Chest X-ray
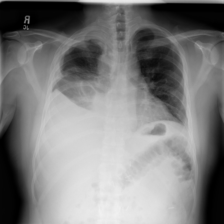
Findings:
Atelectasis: negative
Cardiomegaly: negative
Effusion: negative
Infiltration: negative
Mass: negative
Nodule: negative
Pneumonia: negative
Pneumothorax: negative
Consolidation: negative
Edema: negative
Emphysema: negative
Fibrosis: negative
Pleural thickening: negative
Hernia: negative